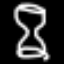
Label: hourglass